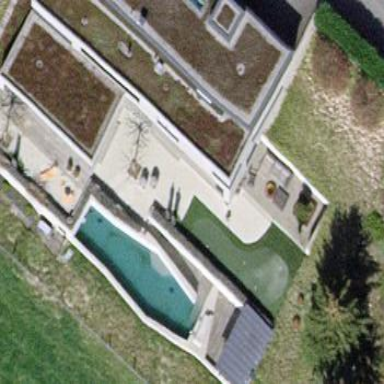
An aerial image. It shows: Outdoor swimming pool on leisure land.